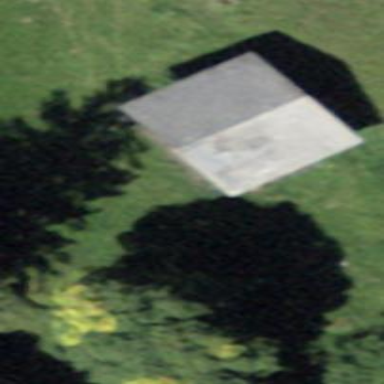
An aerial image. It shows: Garage.